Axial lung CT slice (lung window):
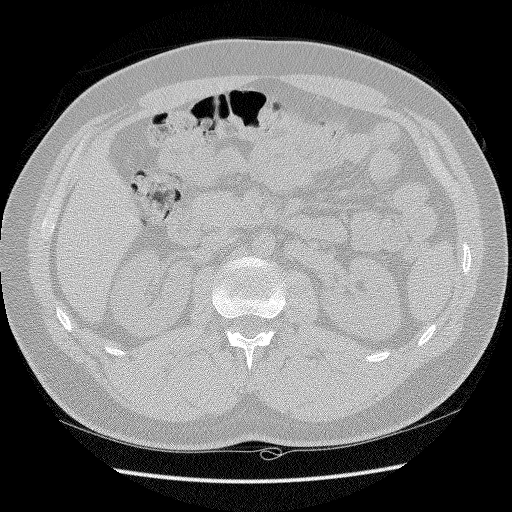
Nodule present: no